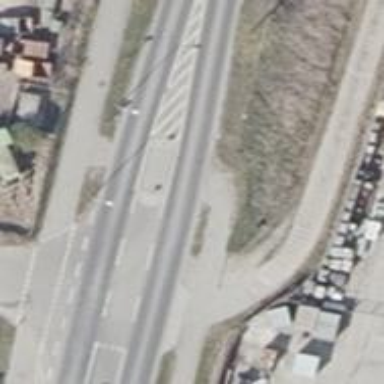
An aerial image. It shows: Primary road with asphalt surface.